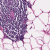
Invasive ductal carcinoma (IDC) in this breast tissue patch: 0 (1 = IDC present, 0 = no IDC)